Aerial crown-view tile of a tropical tree (Barro Colorado Island, Panama), acquired 20241216:
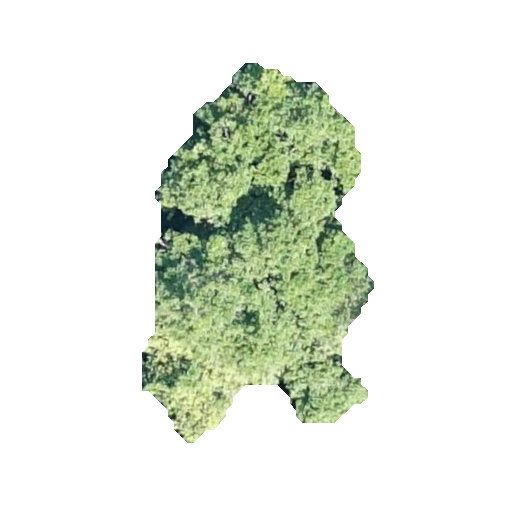
Species: Alseis blackiana
GBIF accepted scientific name: Alseis blackiana
Crown area: 89.009 m²